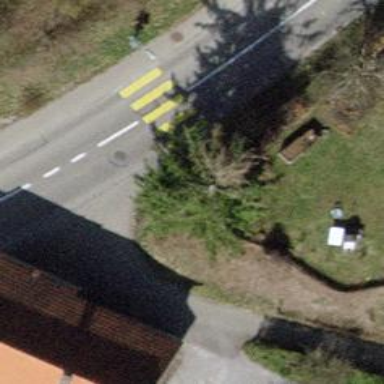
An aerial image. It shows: Kerb barrier.